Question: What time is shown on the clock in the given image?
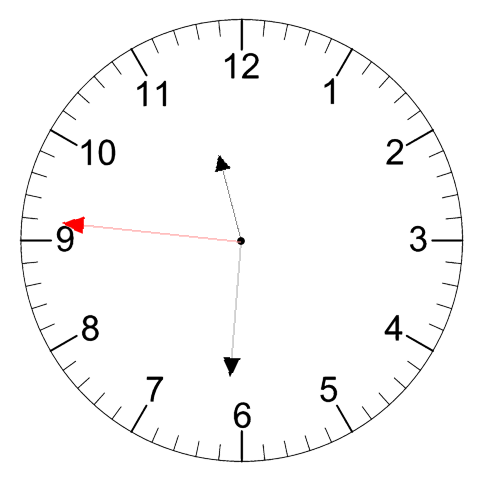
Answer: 11:30:46